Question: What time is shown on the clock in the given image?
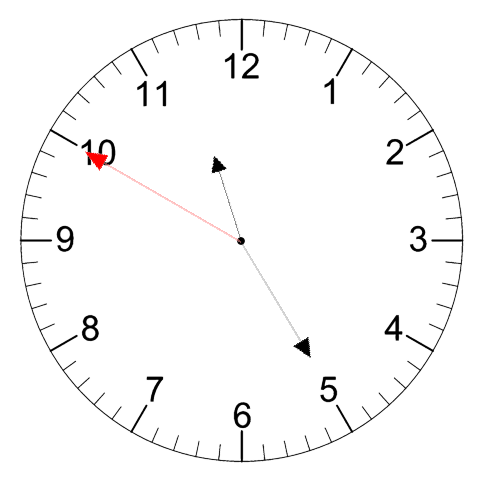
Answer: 11:24:50